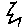
Label: zigzag